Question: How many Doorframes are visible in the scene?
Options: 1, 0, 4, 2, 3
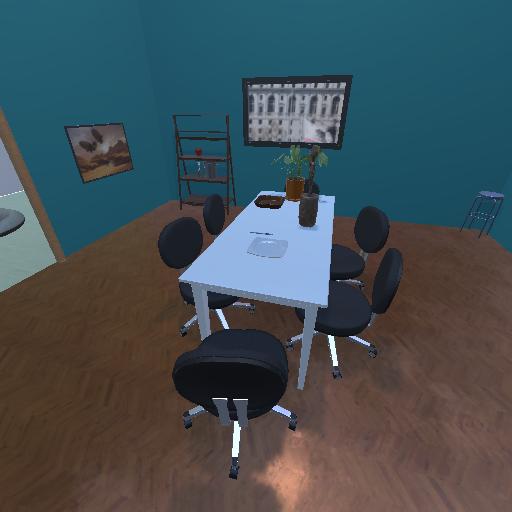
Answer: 1